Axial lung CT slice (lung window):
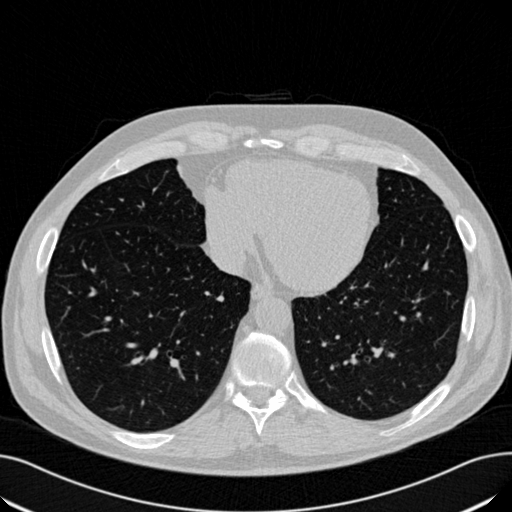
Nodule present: no